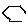
Label: hexagon